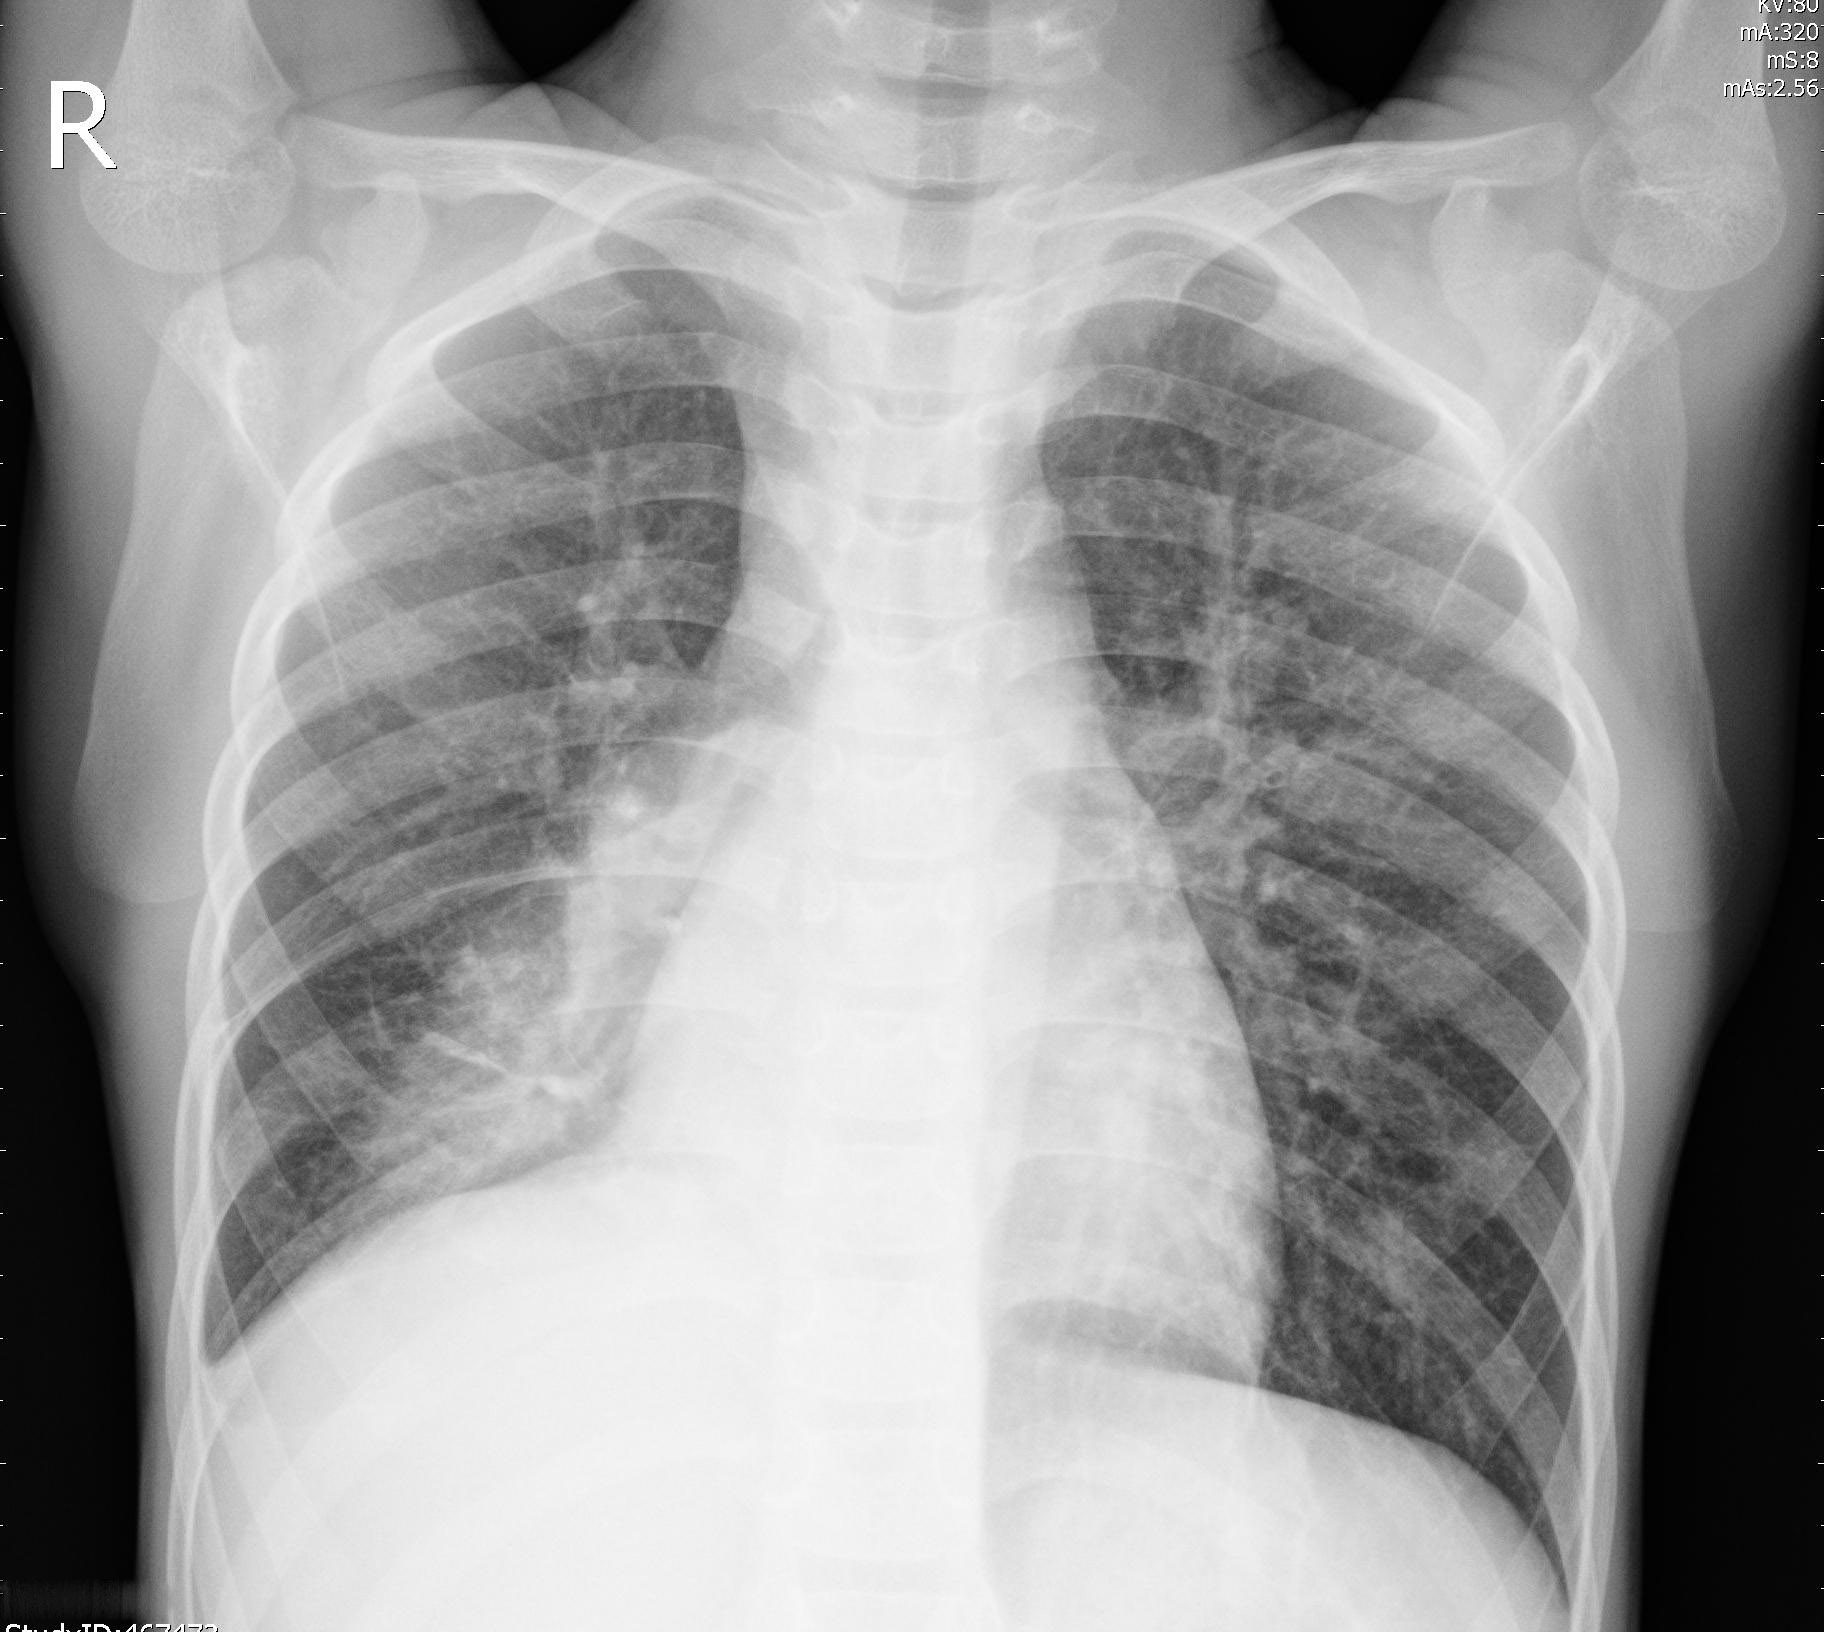
Diagnosis: PNEUMONIA